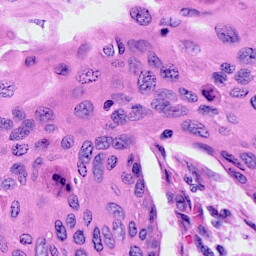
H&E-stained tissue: Cervix